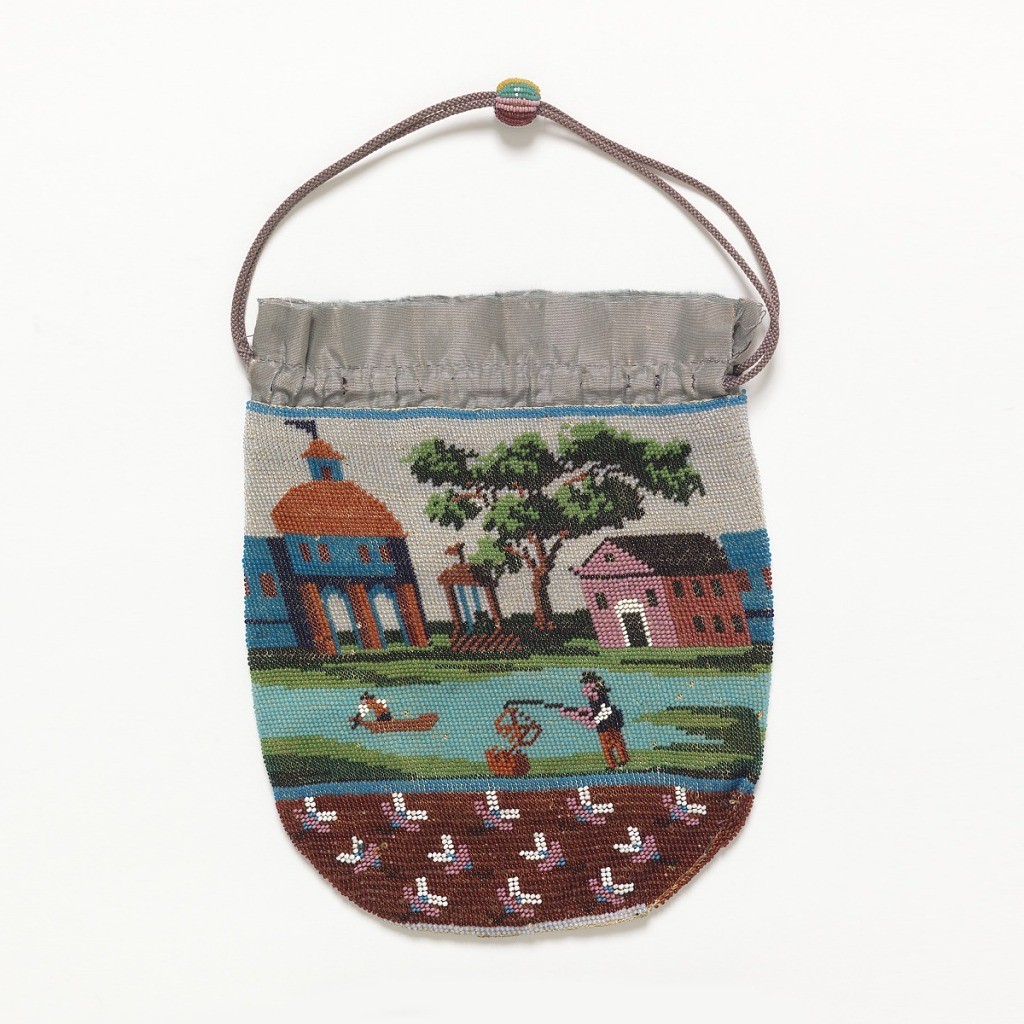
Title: Bag
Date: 19th century
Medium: silk, glass beads Technique: beaded knitting Label: knitted silk with glass beads
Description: Drawstring bag knitted with colored glass beads with a landscape scene of a river with one man in a rowboat and another fishing from the shore; buildings and a tree on an opposite shore. Blue silk taffeta at the top with a silk drawstring and beaded ball.